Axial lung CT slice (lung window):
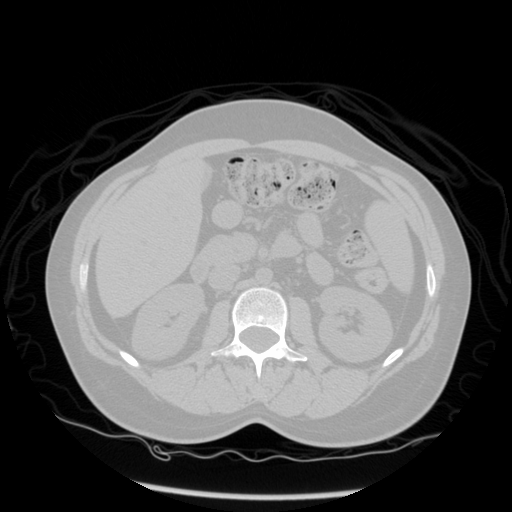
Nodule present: no